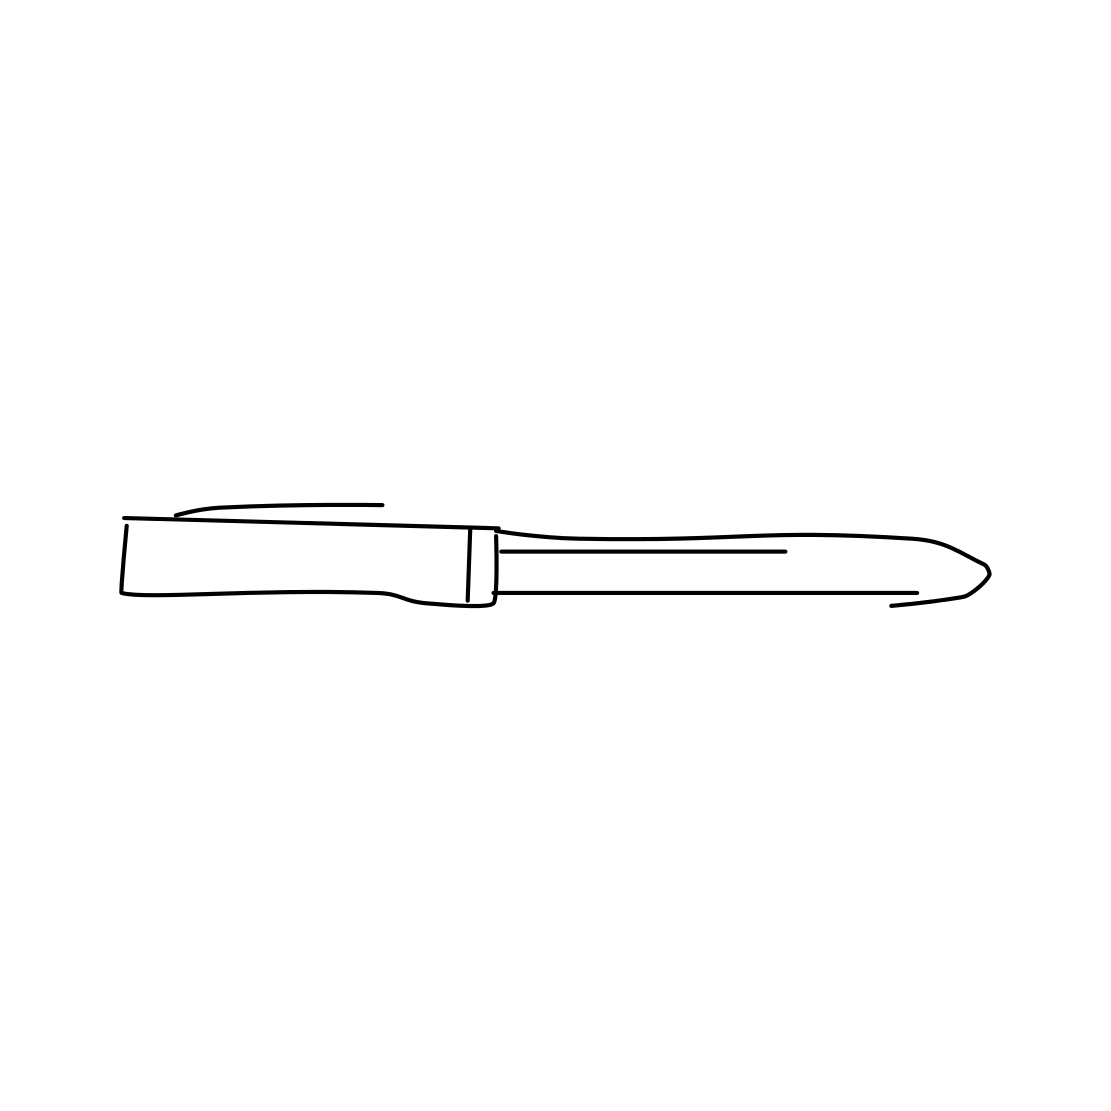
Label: pen